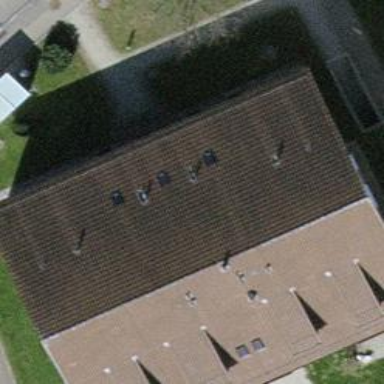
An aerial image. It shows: Building with tile roof.